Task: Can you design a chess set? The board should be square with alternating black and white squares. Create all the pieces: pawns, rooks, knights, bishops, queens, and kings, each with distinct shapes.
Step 1089:
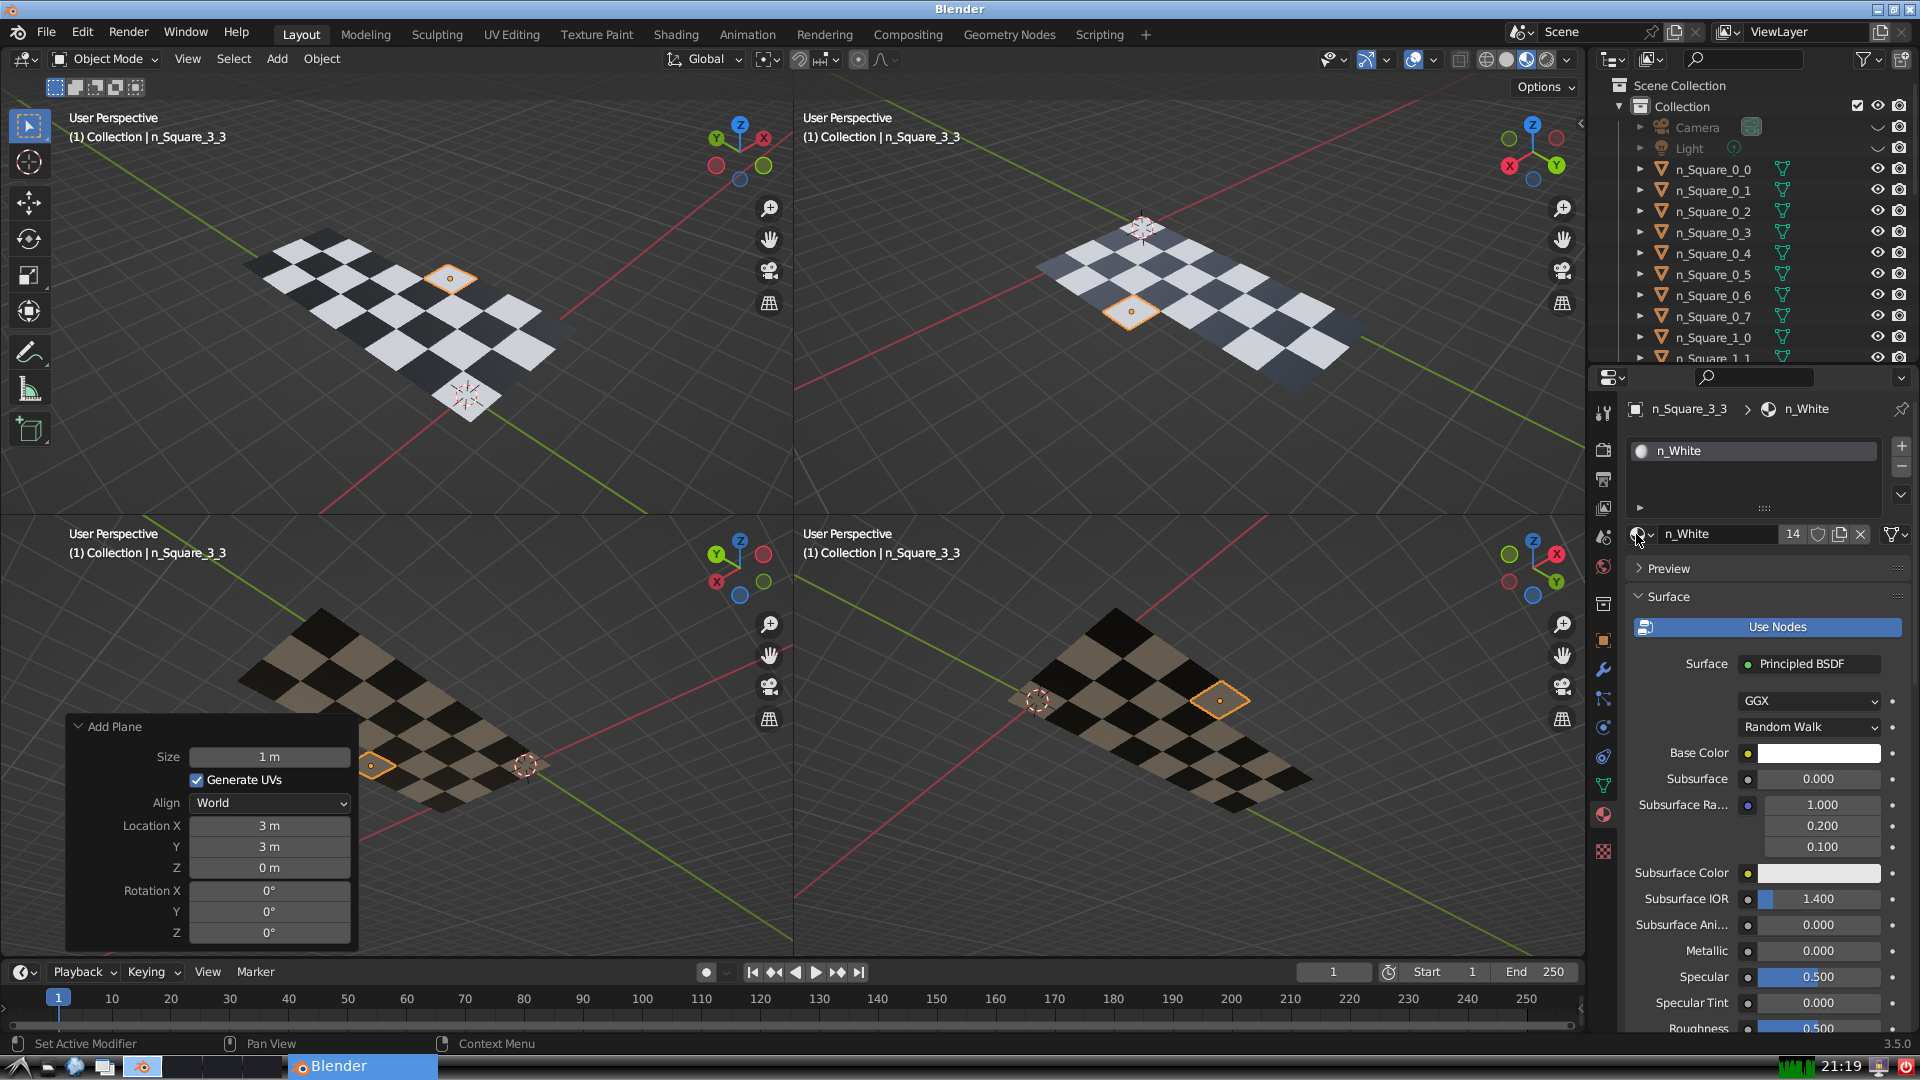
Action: {"mouse_move": [278, 58]}